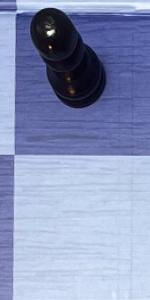
Label: Empty